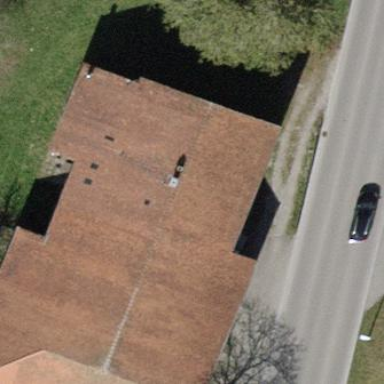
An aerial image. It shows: Farm building with gabled roof.